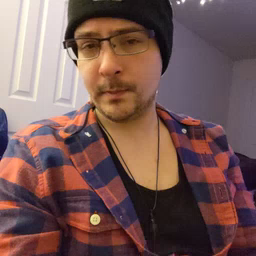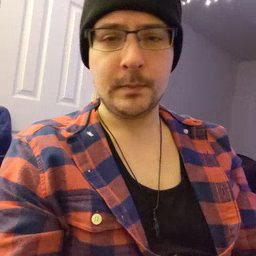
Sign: grass